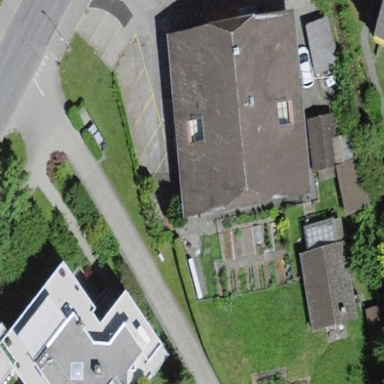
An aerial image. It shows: Residential building with half-hipped roof shape.